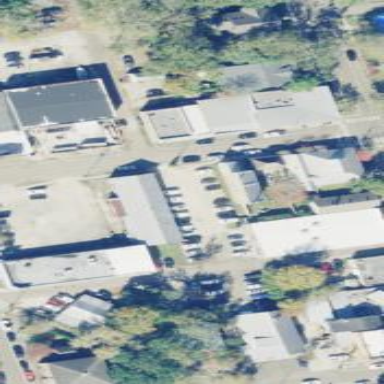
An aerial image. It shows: Commercial building.